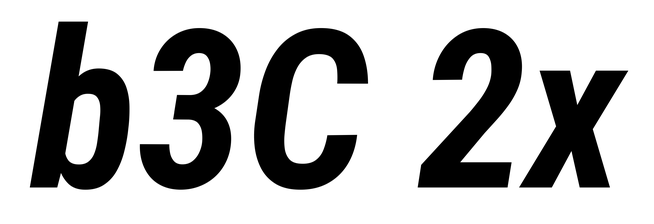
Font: Roboto-Italic_Condensed_Bold_Italic